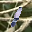
Label: 1